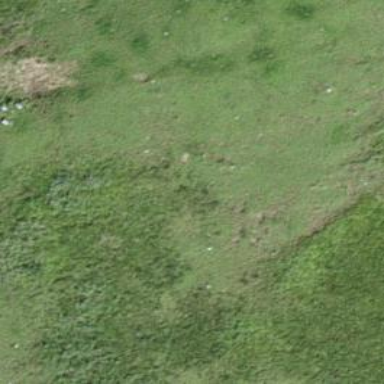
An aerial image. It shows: Path covered in grass.